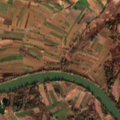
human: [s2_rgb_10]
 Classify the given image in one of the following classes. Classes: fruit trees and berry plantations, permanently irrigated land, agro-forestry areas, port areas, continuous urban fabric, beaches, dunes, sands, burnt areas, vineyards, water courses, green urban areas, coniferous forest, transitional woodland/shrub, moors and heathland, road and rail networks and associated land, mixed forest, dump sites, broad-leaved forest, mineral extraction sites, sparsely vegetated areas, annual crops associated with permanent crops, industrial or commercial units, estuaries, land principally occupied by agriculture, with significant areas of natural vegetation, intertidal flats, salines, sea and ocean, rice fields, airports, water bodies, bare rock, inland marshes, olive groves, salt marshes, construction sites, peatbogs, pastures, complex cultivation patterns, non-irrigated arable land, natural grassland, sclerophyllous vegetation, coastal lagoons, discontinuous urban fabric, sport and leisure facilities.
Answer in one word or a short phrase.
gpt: non-irrigated arable land, complex cultivation patterns, land principally occupied by agriculture, with significant areas of natural vegetation, transitional woodland/shrub, water courses